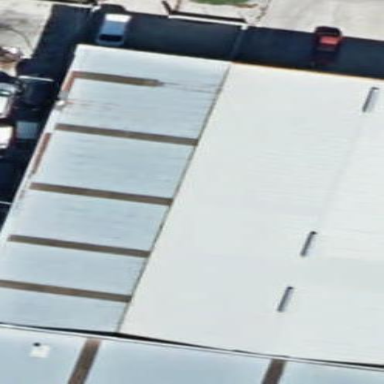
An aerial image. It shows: Warehouse building.